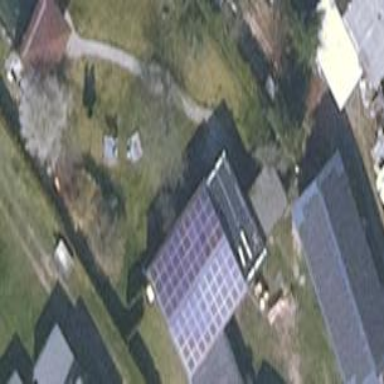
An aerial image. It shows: Small solar photovoltaic panel generator inside building.